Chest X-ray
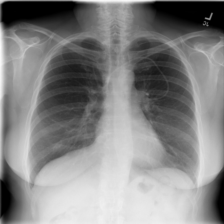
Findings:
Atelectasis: negative
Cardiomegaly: negative
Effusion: negative
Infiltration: negative
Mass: negative
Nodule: negative
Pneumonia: negative
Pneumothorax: negative
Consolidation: negative
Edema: negative
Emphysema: negative
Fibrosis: negative
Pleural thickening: negative
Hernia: negative